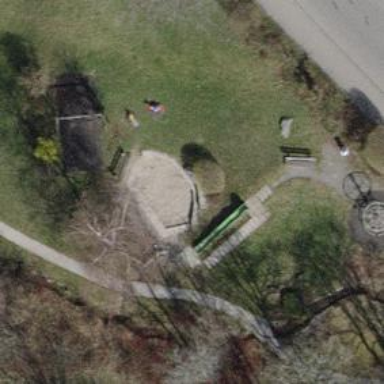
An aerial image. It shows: Playground with slide.